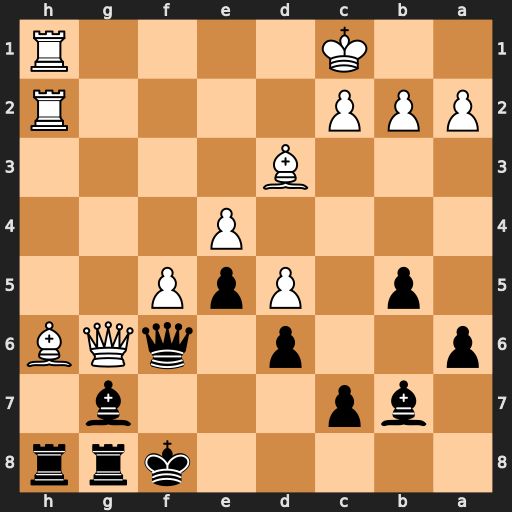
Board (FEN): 5krr/1bp3b1/p2p1qQB/1p1PpP2/4P3/3B4/PPP4R/2K4R
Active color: b
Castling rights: -
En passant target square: -
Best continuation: Bxh6+ Rxh6 Rxg6 Rxh8+ Rg8